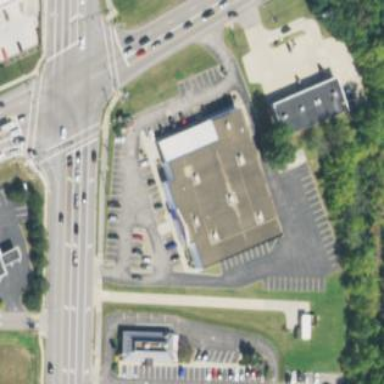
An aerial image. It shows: Hardware shop located in building.